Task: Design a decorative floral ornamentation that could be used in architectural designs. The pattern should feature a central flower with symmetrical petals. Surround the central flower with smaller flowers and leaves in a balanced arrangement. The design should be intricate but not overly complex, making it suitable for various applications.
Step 135:
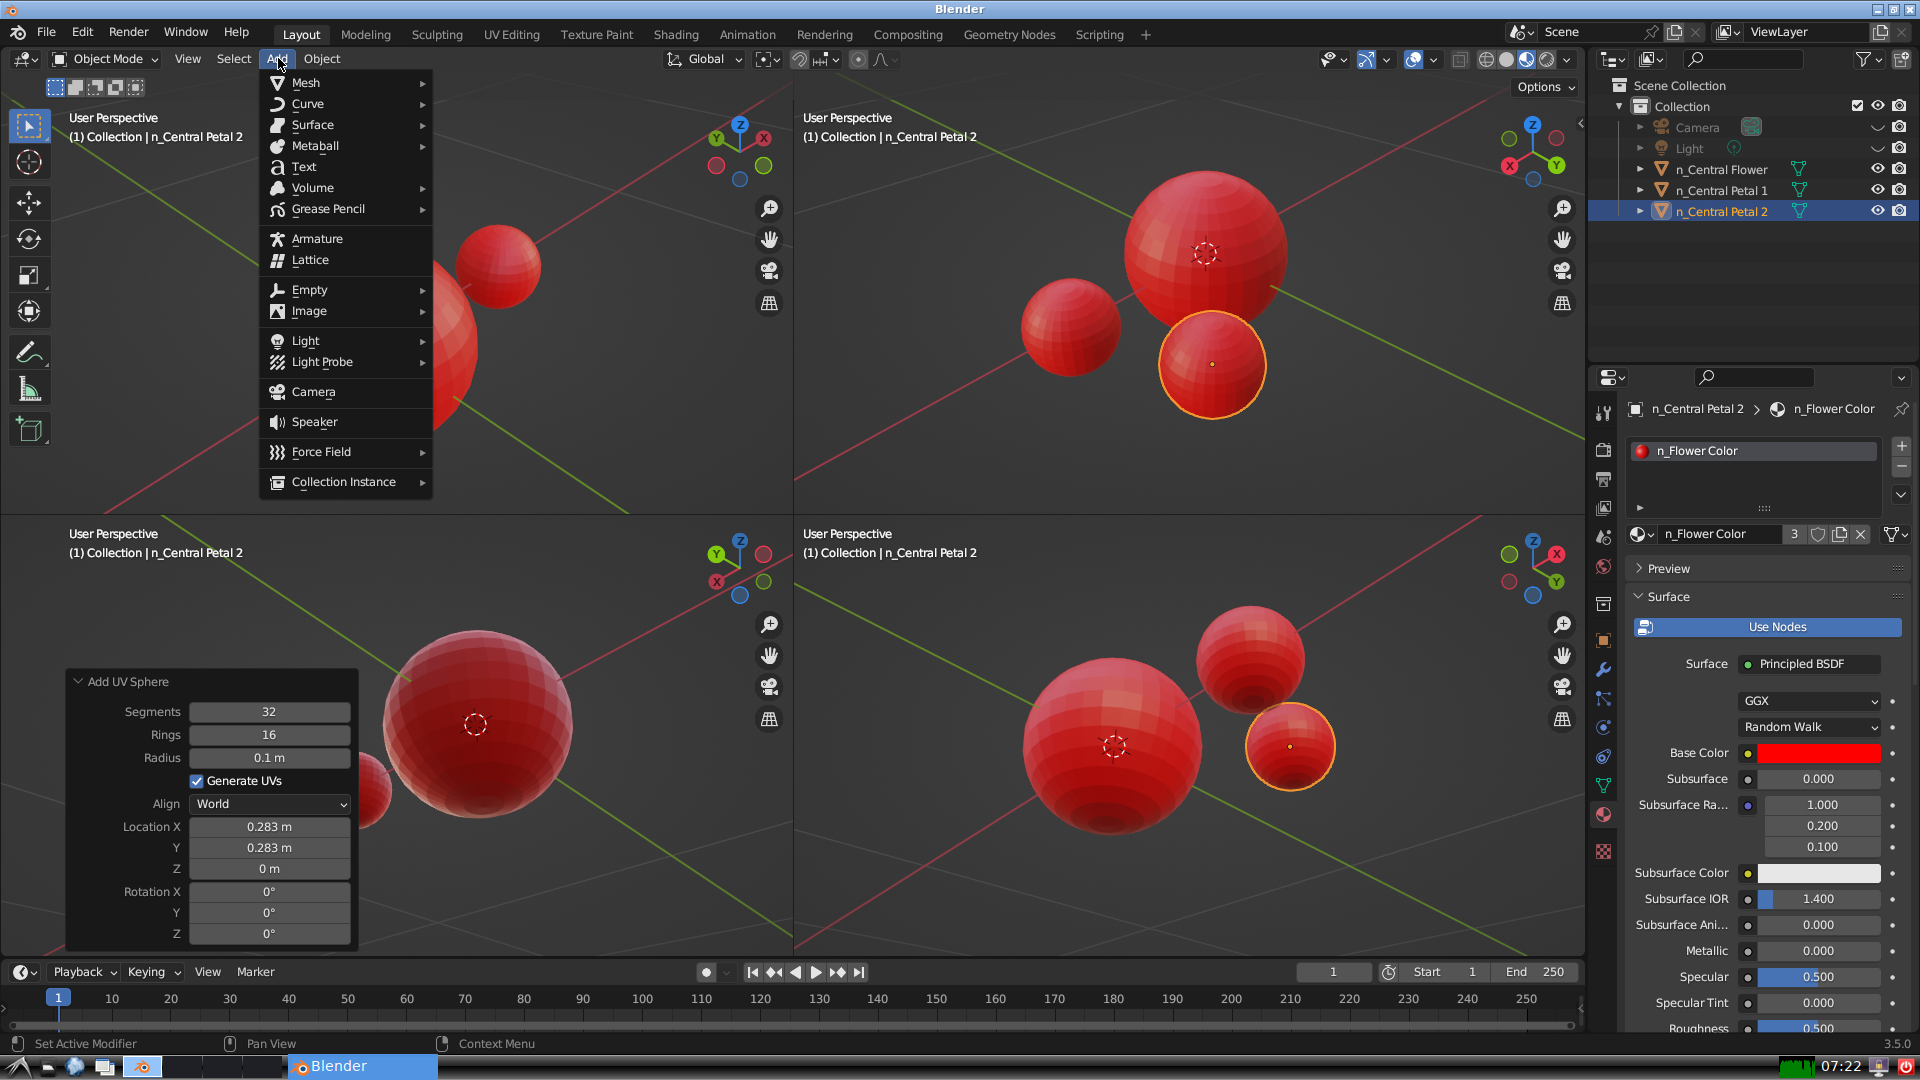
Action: {"mouse_move": [304, 82]}